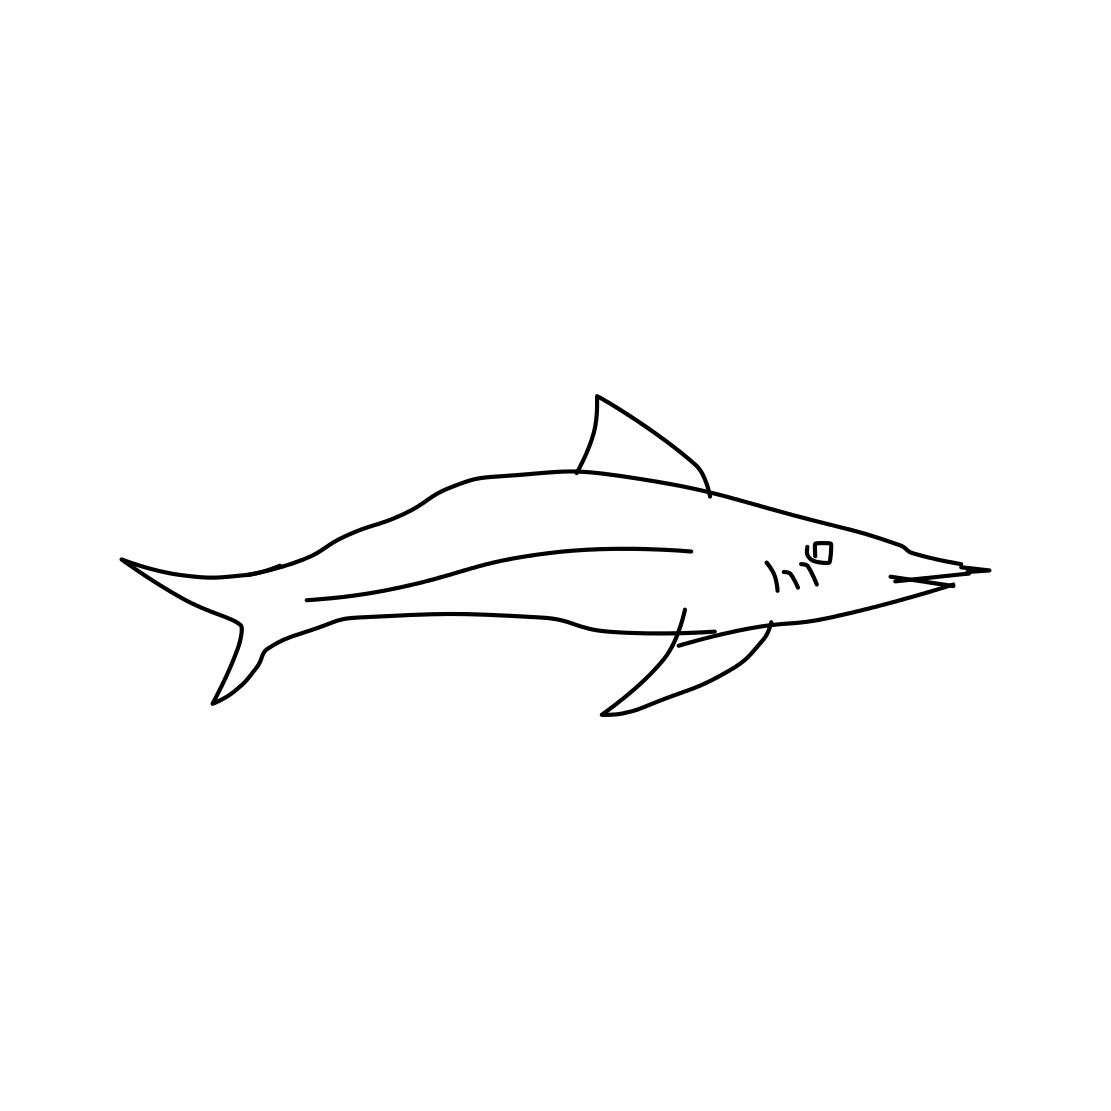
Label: shark